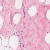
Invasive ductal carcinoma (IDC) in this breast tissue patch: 0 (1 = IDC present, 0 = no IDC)